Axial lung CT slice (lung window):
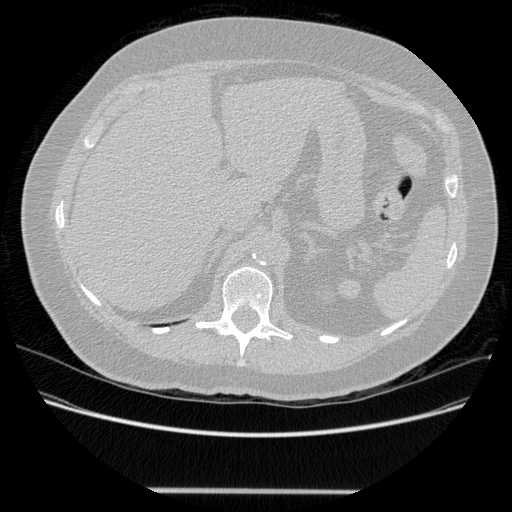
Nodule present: no